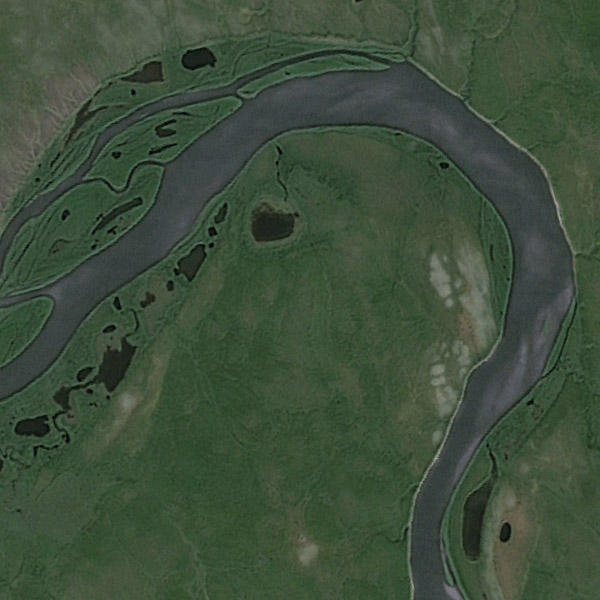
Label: River